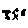
Label: tree